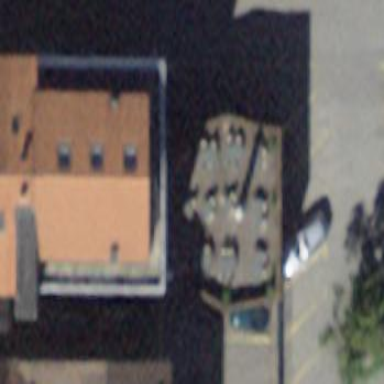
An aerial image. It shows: Building with outdoor seating area.